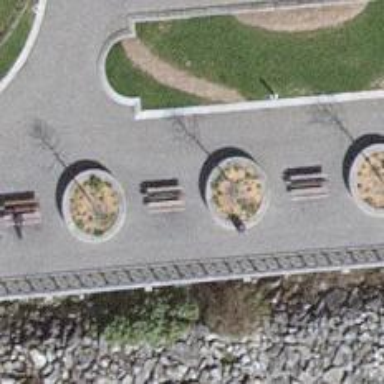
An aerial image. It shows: Bench for seating.